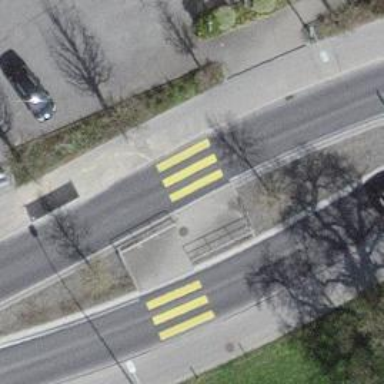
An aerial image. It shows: Pedestrian crossing with zebra markings on the footway.